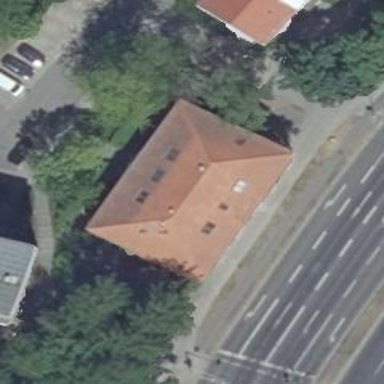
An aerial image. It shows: Restaurant.